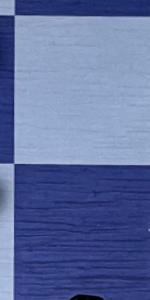
Label: Empty